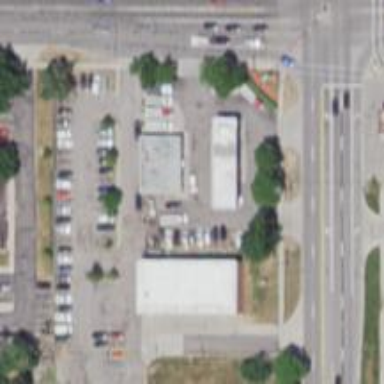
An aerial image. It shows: Convenience shop.